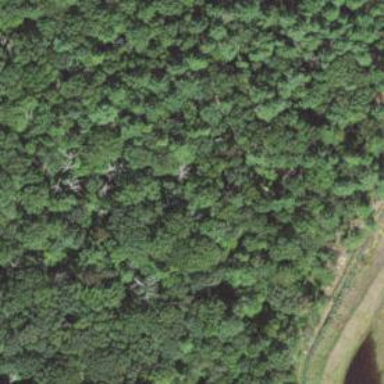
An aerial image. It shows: Mixed leaf woodland.